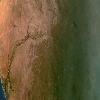
Label: land